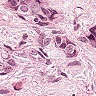
Metastatic tissue present: yes